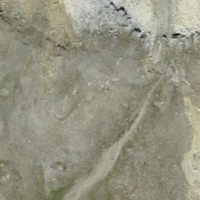
EUNIS habitat code: 48
Species observed at this site:
Ranunculus glacialis